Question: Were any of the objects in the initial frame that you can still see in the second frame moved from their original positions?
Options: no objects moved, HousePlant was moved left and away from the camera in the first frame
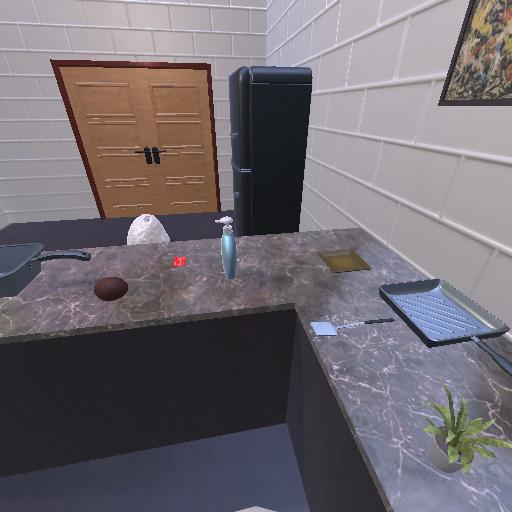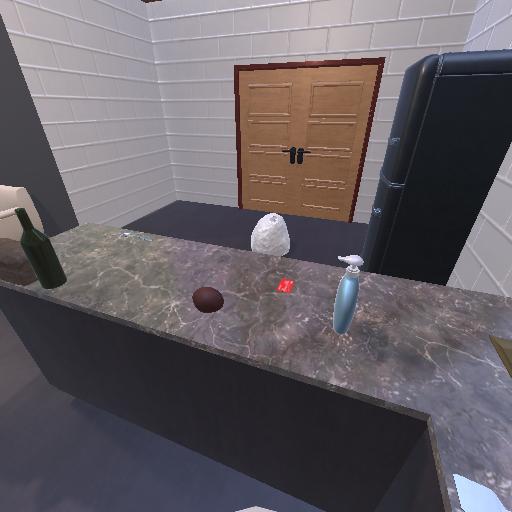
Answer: no objects moved